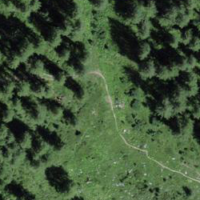
EUNIS habitat code: 31
Species observed at this site:
Parnassia palustris